Question: I have a div with a width of 800 and a height of 300 pixels.
I also have an .svg image that's set as the background-image of this div, and using css3 animations I make this image scroll left to right, indefinitely (it's a landscape) and wrapping.
I would like to put a circle in the middle of this div, and make the inside of this circle "zoom" the background. I'd love to have this pure CSS.
I've tried some masking and clipping, but nothing seemed to do the trick.
Is this possible with the current CSS specifications? A JavaScript solution would also be acceptable.
Here's an image showing what I mean:

If you look closely, you can see a circle in the middle, which should zoom the clouds behind it, as if looking through a magnifying glass.
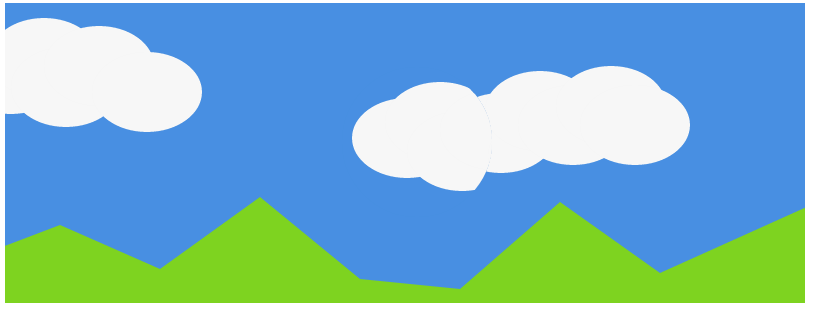
Answer: Trying to get it reusing the same animation, without extra elements:
CSS
'''
.test {
position: absolute;
width: 600px;
height: 400px;
left: 0px;
background-image: url(http://placekitten.com/1000/400);
background-size: 1000px;
-webkit-animation: base linear 20s infinite;
background-position-x: 0px;
background-position-y: 50%;
}
.test:after {
content: "";
position: absolute;
left: 200px;
width: 200px;
top: 100px;
height: 200px;
border-radius: 50%;
background: inherit;
-webkit-transform: scale(1.1);
-webkit-animation: inherit;
-webkit-animation-delay: -4s;
}
@-webkit-keyframes base {
0% { background-position-x: 0px; }
100% { background-position-x: -1000px; }
}
'''
The trick is to set the animation in sync delaying it; just calculate the equivalence in time of the x offset.
## fiddle